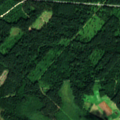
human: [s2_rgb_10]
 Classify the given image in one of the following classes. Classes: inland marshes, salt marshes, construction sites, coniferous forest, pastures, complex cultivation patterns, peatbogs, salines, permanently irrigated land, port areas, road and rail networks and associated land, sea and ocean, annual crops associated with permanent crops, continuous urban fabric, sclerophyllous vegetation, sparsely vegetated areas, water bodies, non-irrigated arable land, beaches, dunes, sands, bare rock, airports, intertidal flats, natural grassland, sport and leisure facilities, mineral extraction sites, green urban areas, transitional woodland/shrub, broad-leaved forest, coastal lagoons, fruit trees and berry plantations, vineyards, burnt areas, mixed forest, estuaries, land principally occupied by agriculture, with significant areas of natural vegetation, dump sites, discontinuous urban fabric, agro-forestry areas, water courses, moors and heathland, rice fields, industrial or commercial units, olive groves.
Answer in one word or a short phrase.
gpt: coniferous forest, transitional woodland/shrub